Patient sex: F
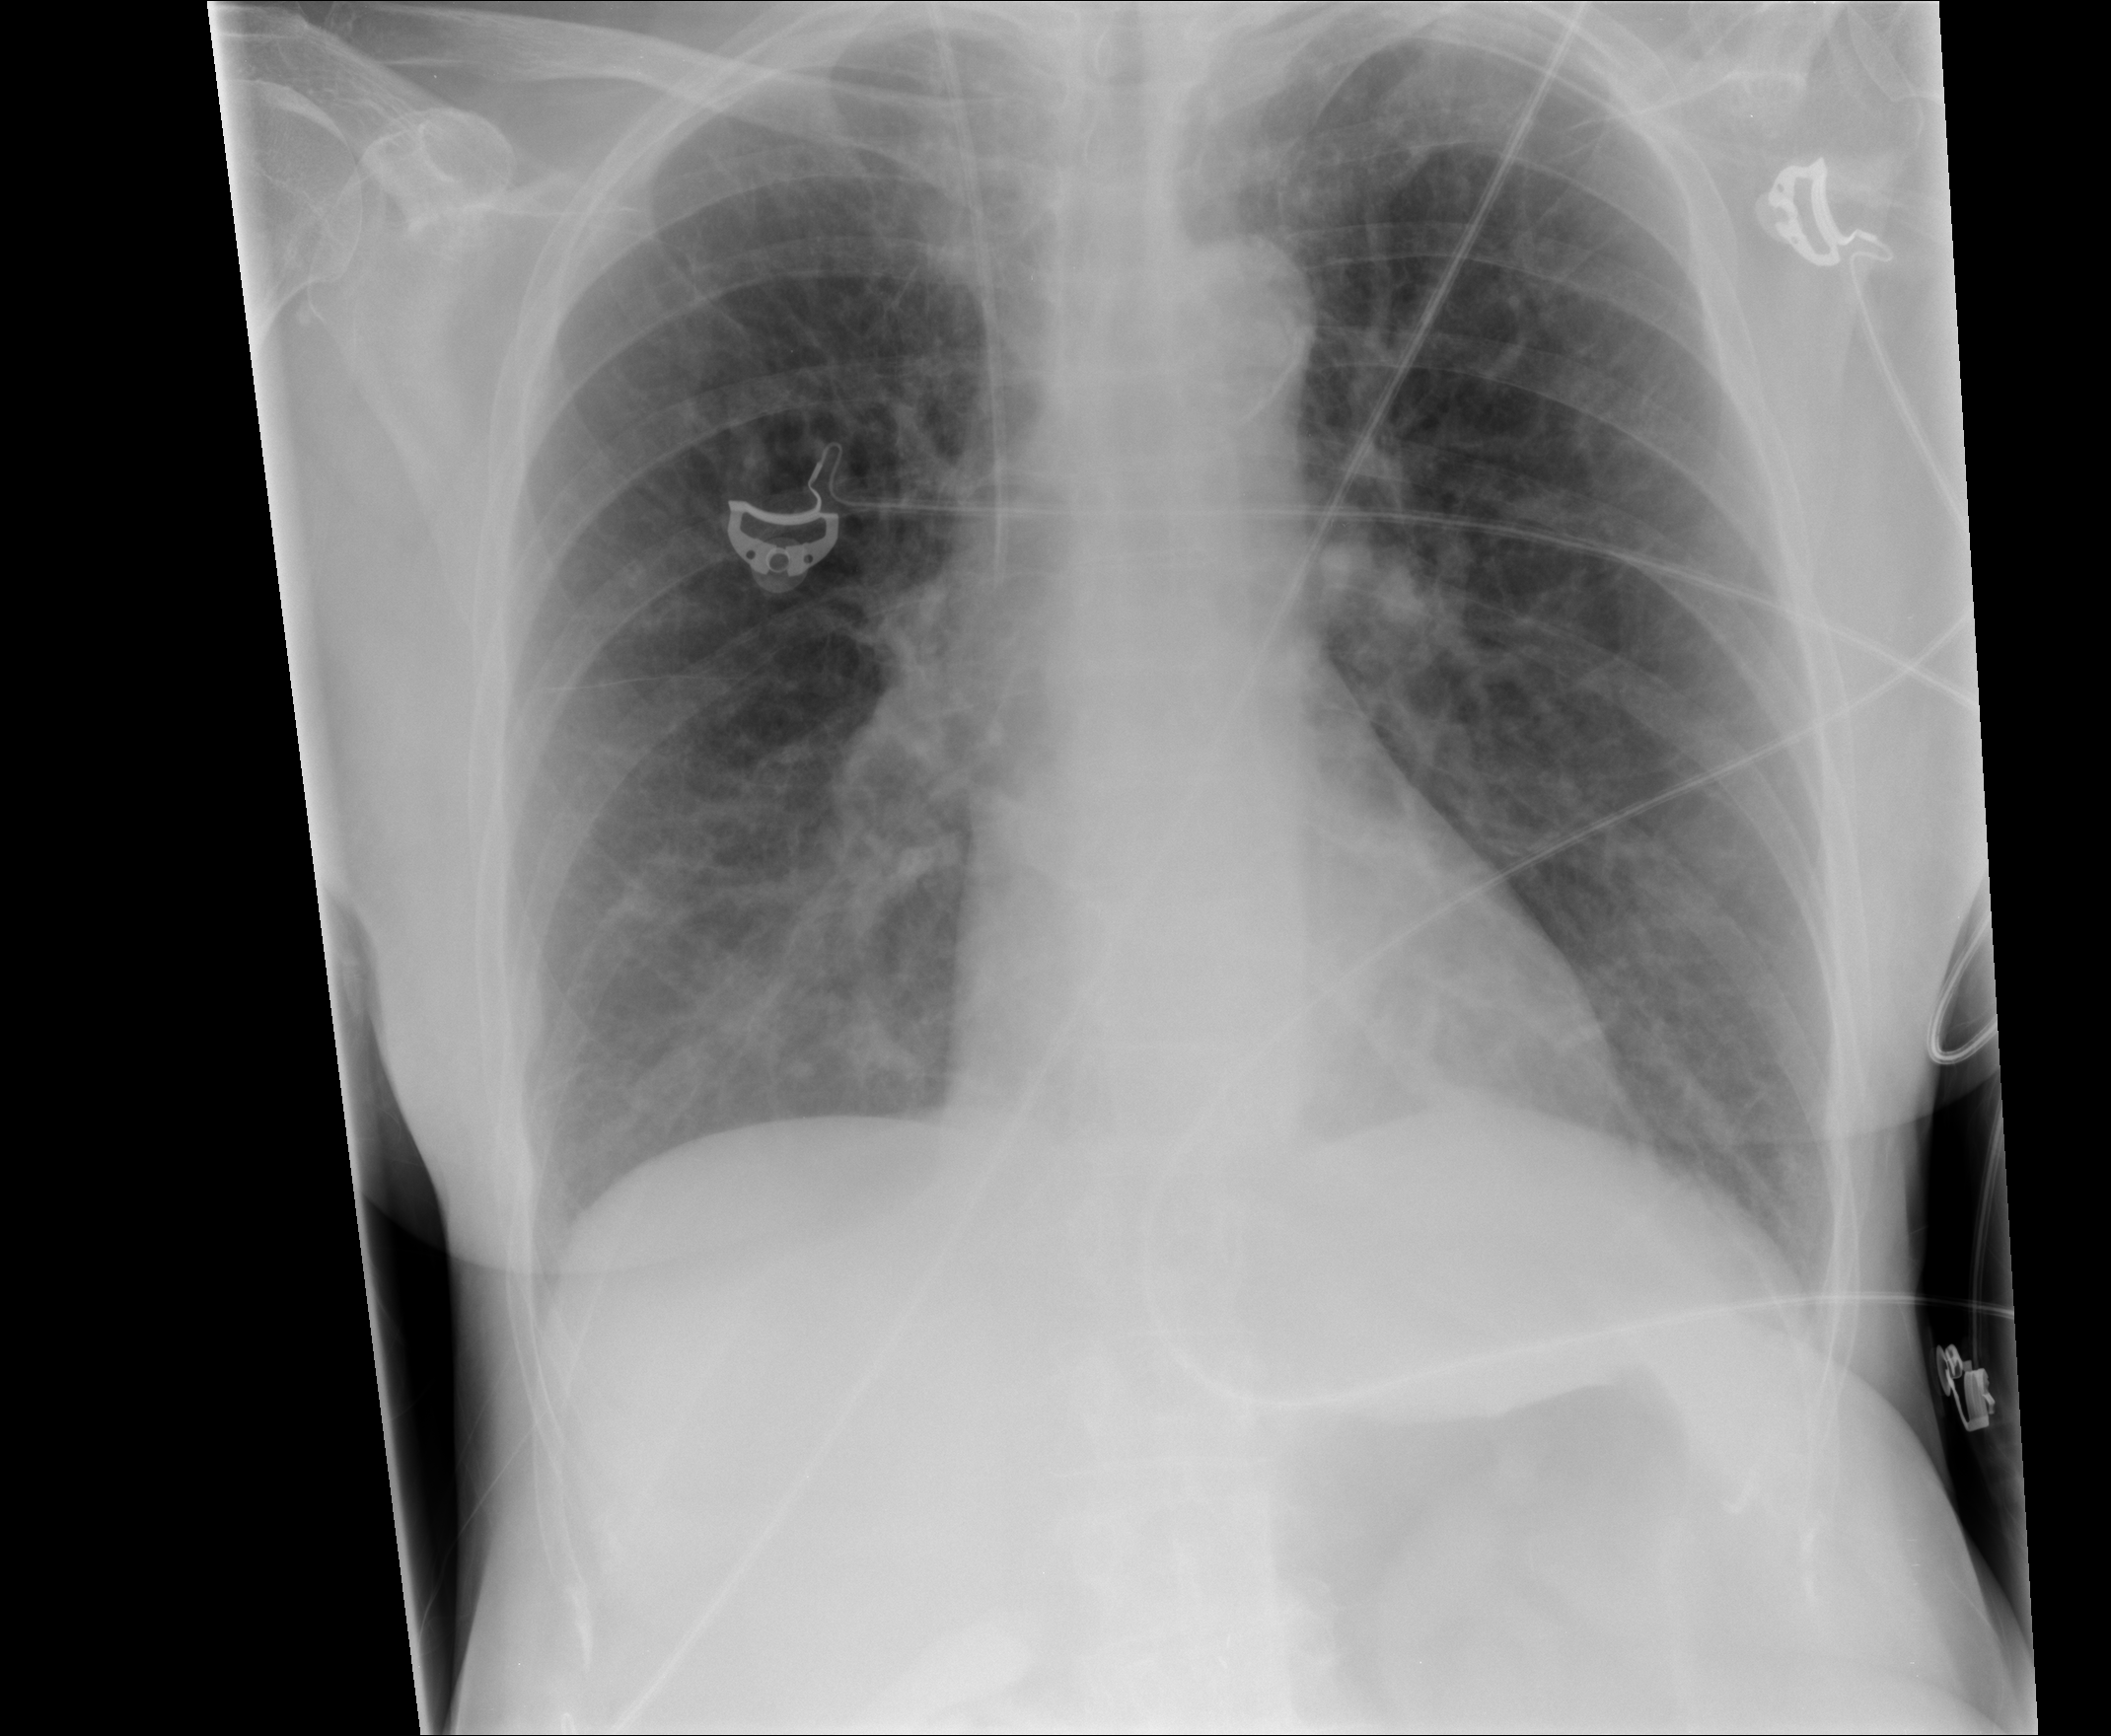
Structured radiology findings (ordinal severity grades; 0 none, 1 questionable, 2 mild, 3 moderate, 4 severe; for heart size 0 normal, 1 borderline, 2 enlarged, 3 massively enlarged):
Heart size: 0
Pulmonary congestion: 1
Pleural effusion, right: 0
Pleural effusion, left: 1
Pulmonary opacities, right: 0
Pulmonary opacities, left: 0
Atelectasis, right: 1
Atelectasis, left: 1